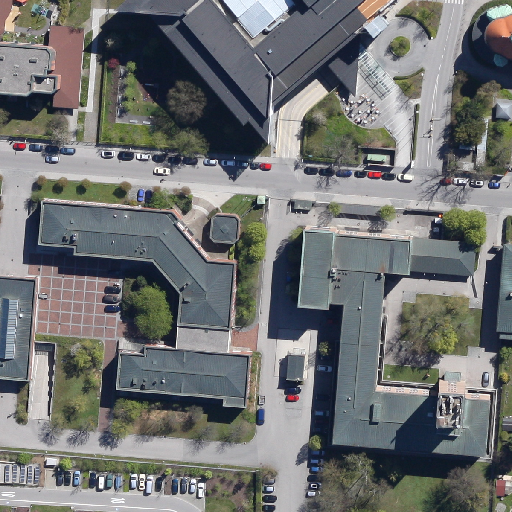
Referring expression: vehicle in the parking area